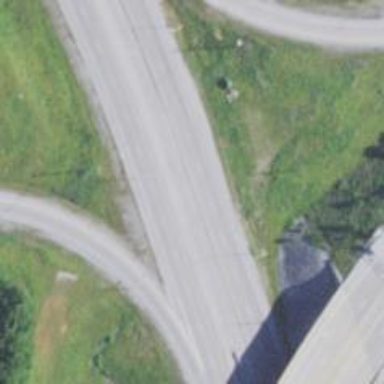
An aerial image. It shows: Trunk highway.